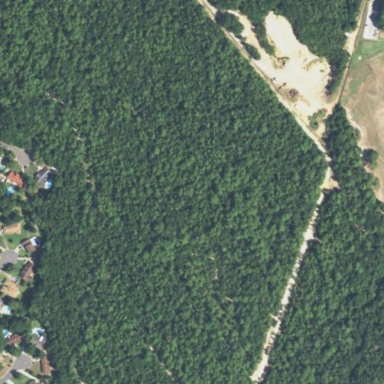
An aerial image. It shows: Mixed leaf woodland.